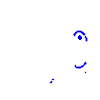
Particle: electron